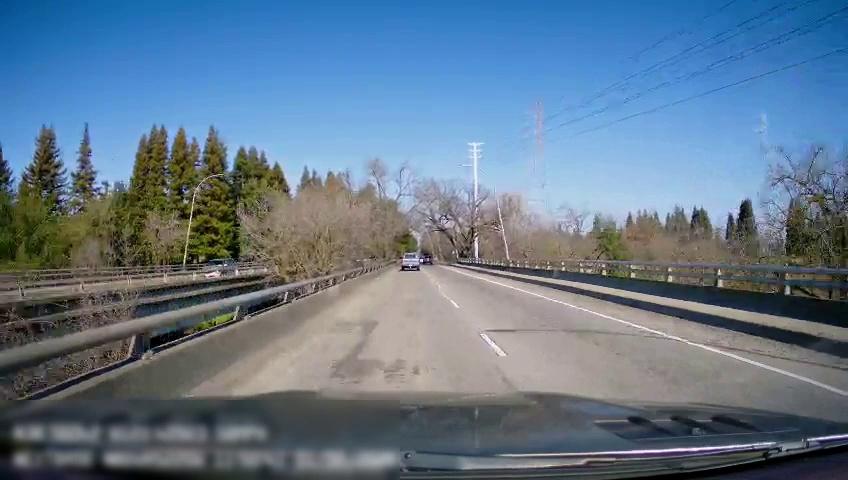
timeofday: Day
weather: Sunny
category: Drivable Space
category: Vehicles | SUV
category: Vehicles | Truck
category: Lanes | Current Lane
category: Lanes | Alternate Lane